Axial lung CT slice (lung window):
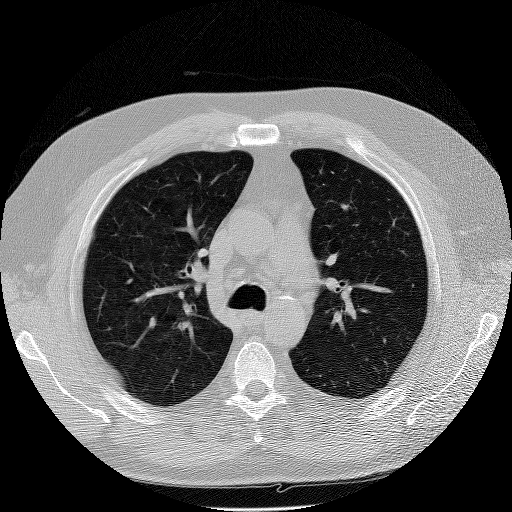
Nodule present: no